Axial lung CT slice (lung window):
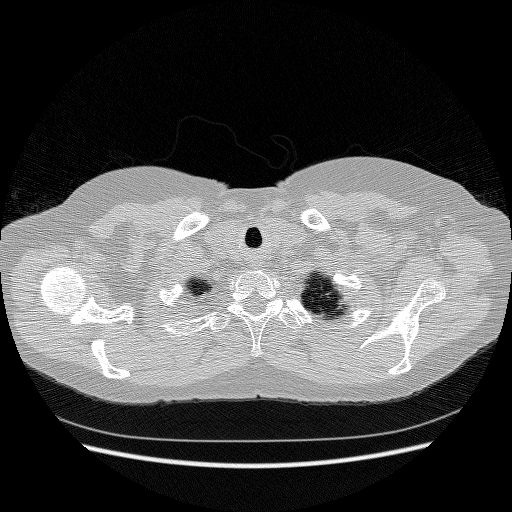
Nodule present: no